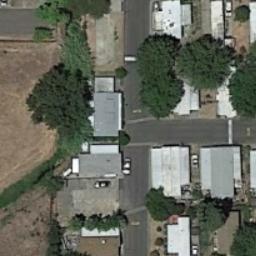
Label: mobile_home_park